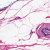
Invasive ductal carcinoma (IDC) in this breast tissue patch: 0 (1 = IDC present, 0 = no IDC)